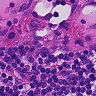
Metastatic tissue present: no